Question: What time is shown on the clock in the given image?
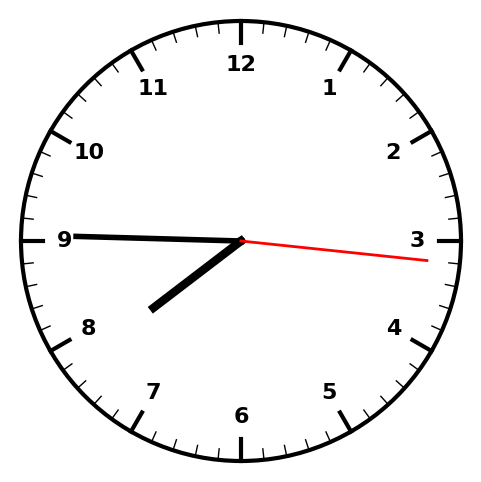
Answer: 07:45:16